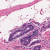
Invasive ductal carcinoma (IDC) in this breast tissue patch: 0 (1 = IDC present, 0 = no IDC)